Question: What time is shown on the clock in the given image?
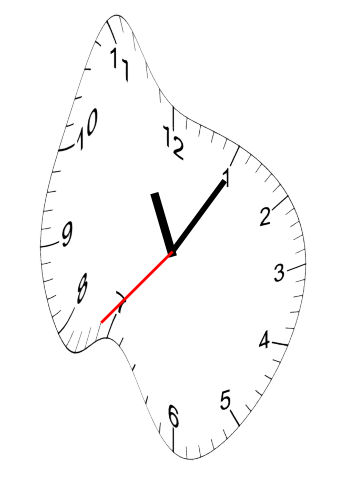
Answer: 11:05:37